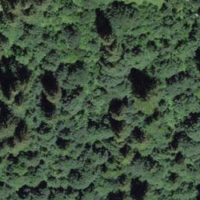
EUNIS habitat code: 23
Species observed at this site:
Myrrhis odorata